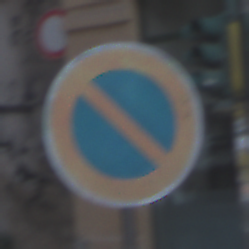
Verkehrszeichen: EingeschraenktesHalteverbot
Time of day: SunriseSunset
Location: Outdoor (Urban)
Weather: PartlyCloudy
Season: NotSpecified
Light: Natural